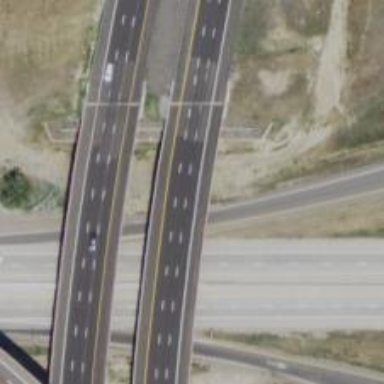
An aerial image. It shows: Viaduct bridge over motorway with asphalt surface.